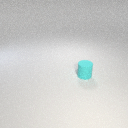
small cyan rubber cylinder